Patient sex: M
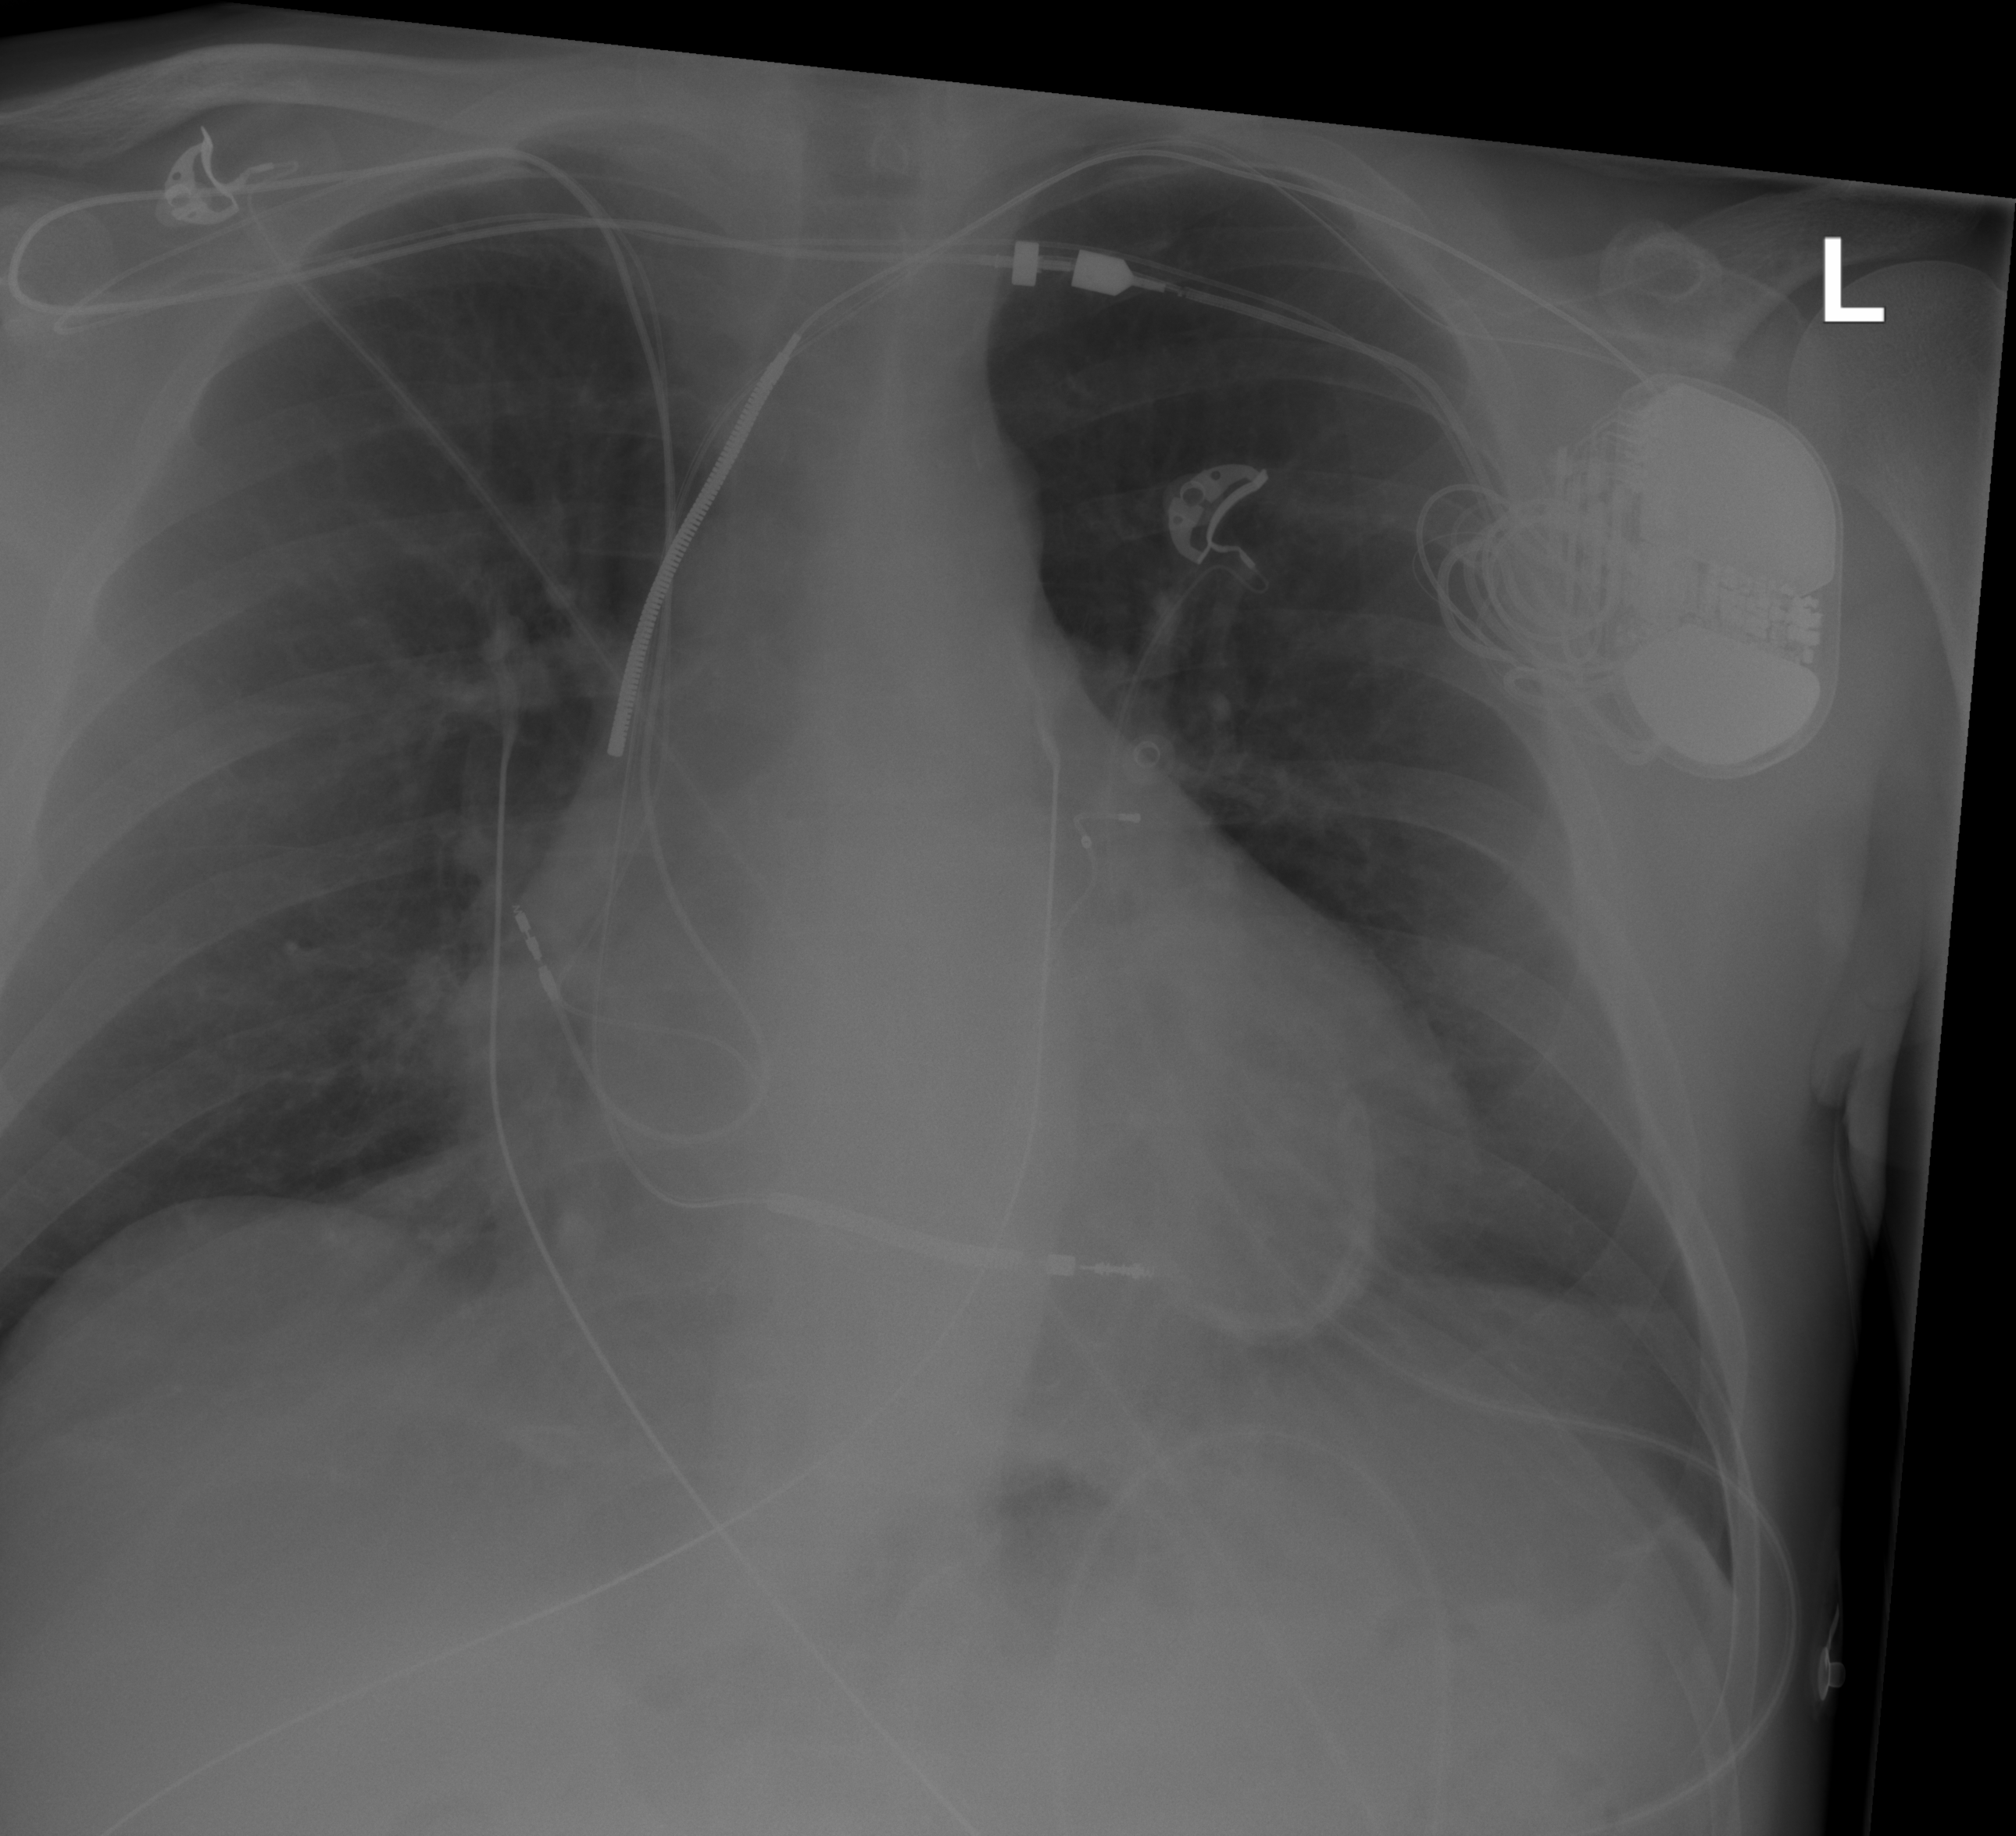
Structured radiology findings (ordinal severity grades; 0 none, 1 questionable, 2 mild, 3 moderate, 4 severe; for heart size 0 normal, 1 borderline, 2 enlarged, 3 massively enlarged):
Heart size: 2
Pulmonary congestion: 1
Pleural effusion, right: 0
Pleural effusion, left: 0
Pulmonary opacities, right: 0
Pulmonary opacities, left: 0
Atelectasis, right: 0
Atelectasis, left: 2